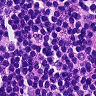
Metastatic tissue present: no